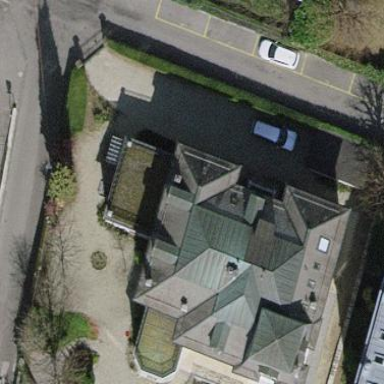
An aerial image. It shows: Detached building with roof shaped like quadruple saltbox.